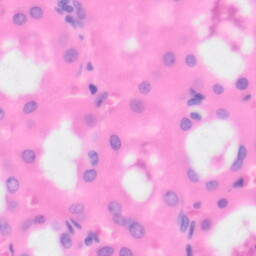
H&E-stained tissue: Kidney